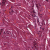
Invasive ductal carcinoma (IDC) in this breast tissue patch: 0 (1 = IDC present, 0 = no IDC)